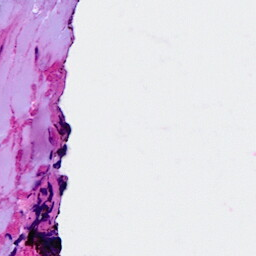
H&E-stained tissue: Breast